Question: I would like to create a line plot - on x-axis i need times and on y-axis corresponding values.
Here is my head of table:
'''
3:10:45 PM 22.65916 22.85276 22.45874
3:11:17 PM 22.67199 22.84572 22.4558
3:11:49 PM 22.65227 22.8443 22.44791
3:12:21 PM 22.64929 22.84993 22.4558
3:12:53 PM 22.65622 22.84572 22.45284
3:13:25 PM 22.65027 22.84572 22.45385
3:13:58 PM 22.64139 22.85699 22.46366
3:14:30 PM 22.66408 22.8443 22.45678
3:15:02 PM 22.64734 22.85558 22.46366
3:15:34 PM 22.6552 22.86403 22.46073
'''
My part of code is:
'''
temp=read.table("data.txt", header = FALSE, sep=" ")
plot(temp$V2, type="o", col="red")
'''
I can add lines for another column, but how to put time to x-axis?
Result should look like this:

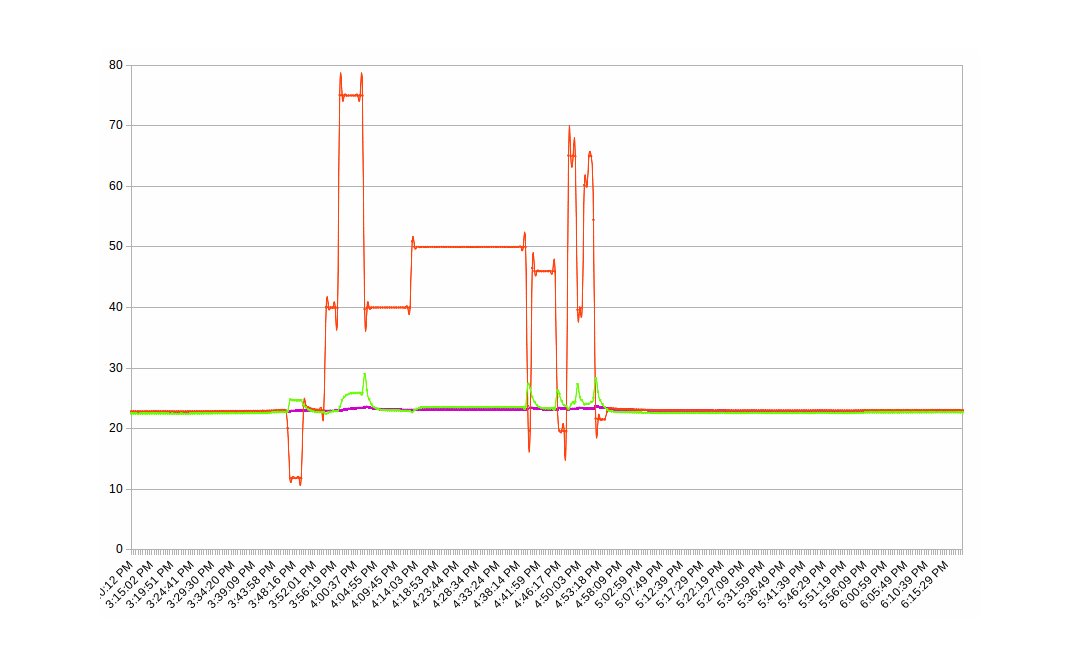
Answer: Try
'''
library(ggplot2)
library(scales)
library(reshape2)
p <- ggplot(mlt, aes(x=V1, y=value, col=variable))+
geom_line()
p+
scale_x_datetime(labels=date_format('%I:%M:%S %p')) +
theme_bw() +
theme(axis.text.x=element_text(angle=45, hjust=1)) +
xlab(NULL) +
ylab(NULL)
'''
You can also specify the 'limits' and 'breaks' in 'scale_x_datetime'
'''
lo <- with(mlt,as.POSIXct(strftime(min(V1),"%Y-%m-%d")))
hi <- with(mlt,as.POSIXct(strftime(as.Date(max(V1))+1,"%Y-%m-%d"))-1)
limits <- c(lo,hi)
p +
scale_x_datetime(breaks='1 hour',labels=date_format('%I:%M:%S %p'),
limits=limits) +
theme_bw() +
theme(axis.text.x=element_text(angle=45, hjust=1)) +
xlab(NULL) +
ylab(NULL)
'''
### data
'''
df <- structure(list(V1 = c("3:10:45 PM", "3:11:17 PM", "3:11:49 PM",
"3:12:21 PM", "3:12:53 PM", "3:13:25 PM", "3:13:58 PM", "3:14:30 PM",
"3:15:02 PM", "3:15:34 PM"), V2 = c(22.65916, 22.67199, 22.65227,
22.64929, 22.65622, 22.65027, 22.64139, 22.66408, 22.64734, 22.6552
), V3 = c(22.85276, 22.84572, 22.8443, 22.84993, 22.84572, 22.84572,
22.85699, 22.8443, 22.85558, 22.86403), V4 = c(22.45874, 22.4558,
22.44791, 22.4558, 22.45284, 22.45385, 22.46366, 22.45678, 22.46366,
22.46073)), .Names = c("V1", "V2", "V3", "V4"), class = "data.frame", row.names =
c(NA, -10L))
mlt <- melt(df, id.var='V1')
mlt$V1 <- as.POSIXct(mlt$V1, format='%I:%M:%S %p')
'''